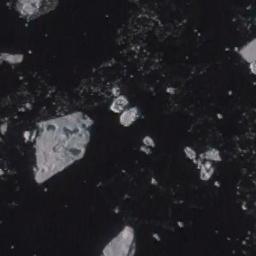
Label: sea_ice